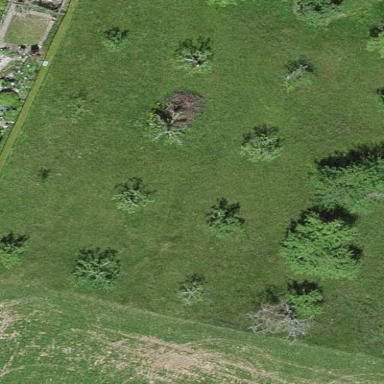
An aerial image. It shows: Orchard.